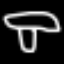
Label: mushroom